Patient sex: F
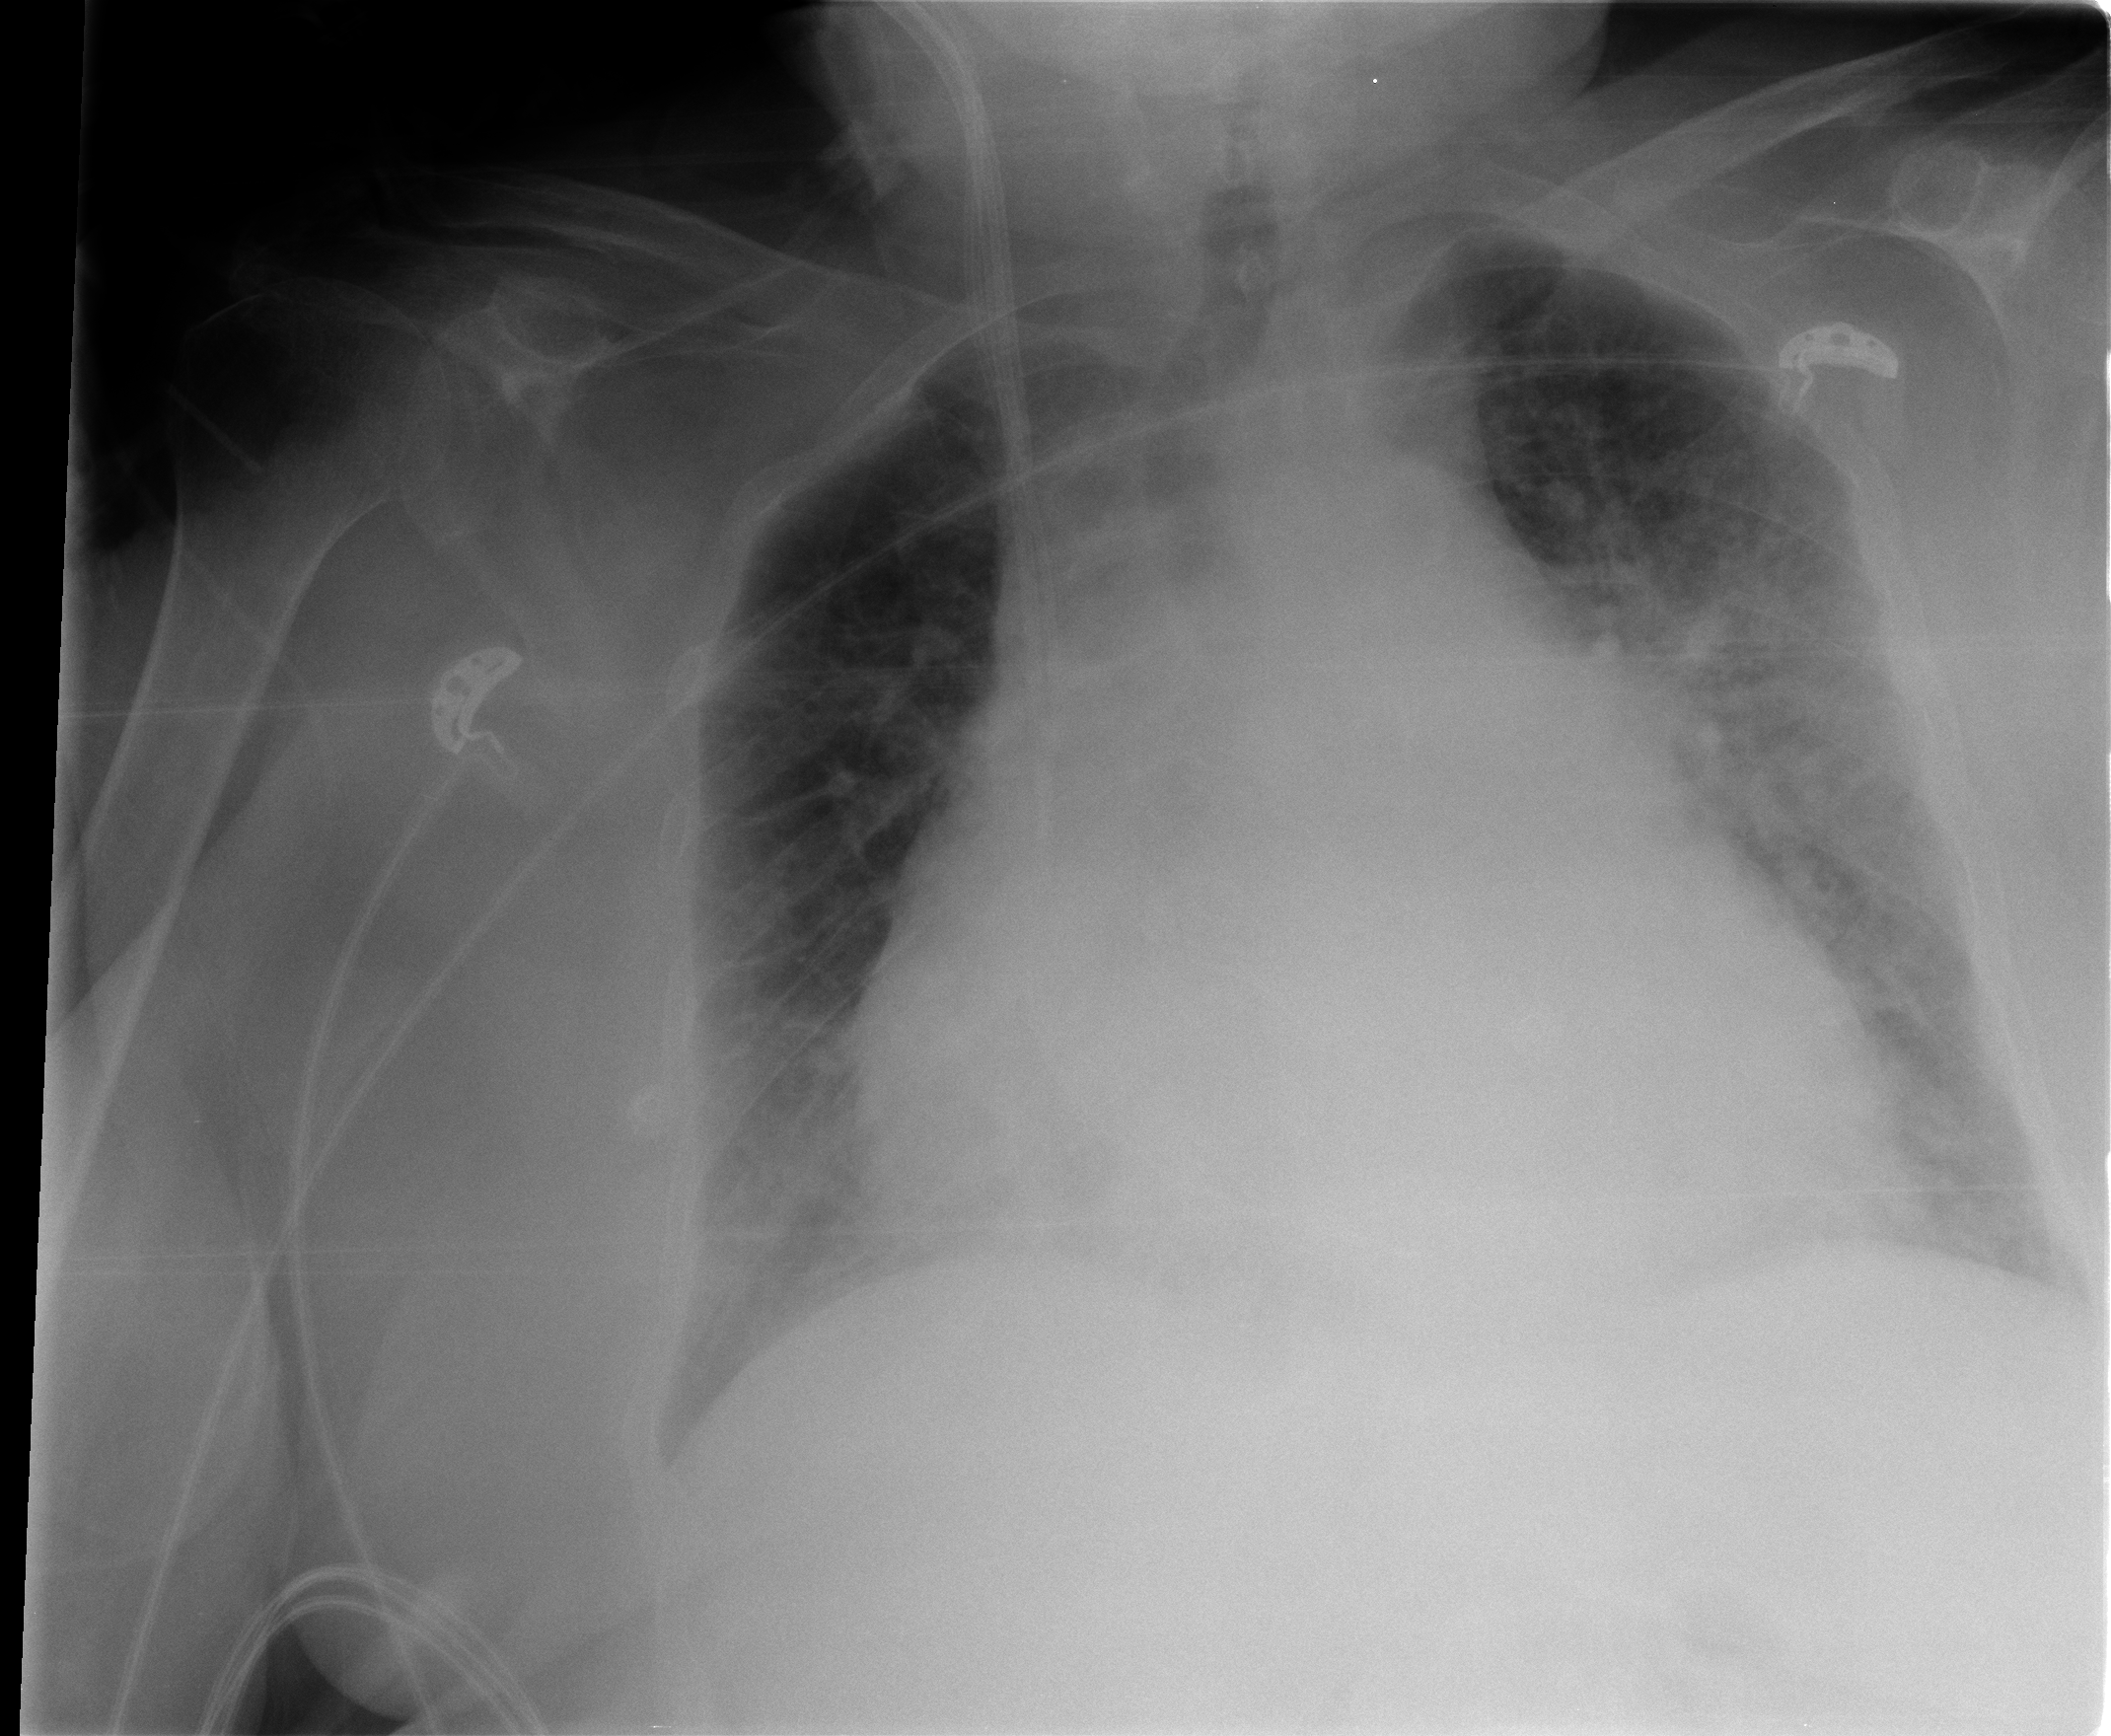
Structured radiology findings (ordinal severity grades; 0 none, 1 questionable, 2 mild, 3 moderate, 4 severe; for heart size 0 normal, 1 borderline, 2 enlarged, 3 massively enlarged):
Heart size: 3
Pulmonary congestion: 2
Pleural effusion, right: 0
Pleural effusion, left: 0
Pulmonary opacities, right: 0
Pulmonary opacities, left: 2
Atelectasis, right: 2
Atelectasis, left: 2